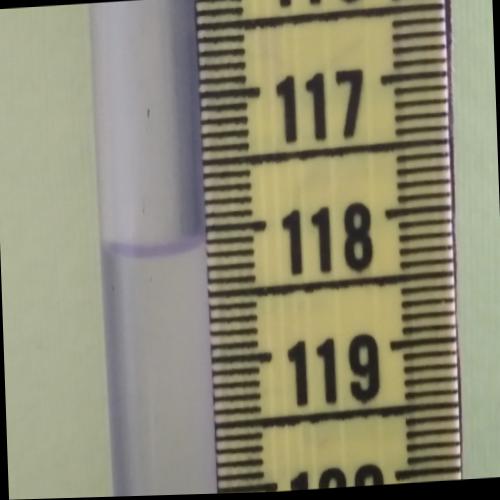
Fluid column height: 118.1 cm